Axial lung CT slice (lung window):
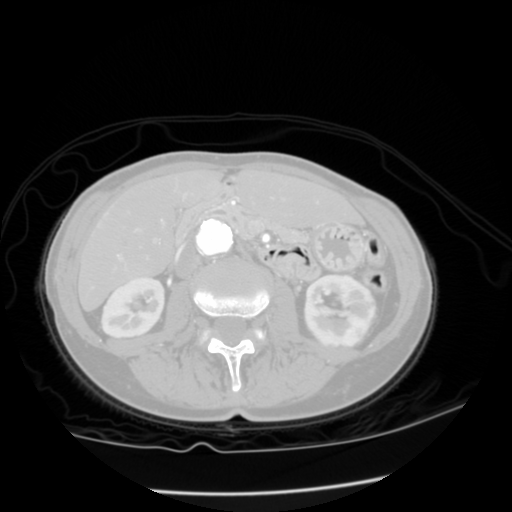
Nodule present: no